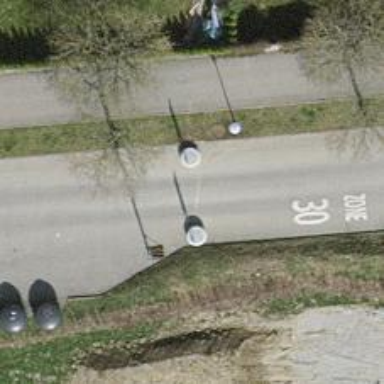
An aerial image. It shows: Traffic calming feature called choker.